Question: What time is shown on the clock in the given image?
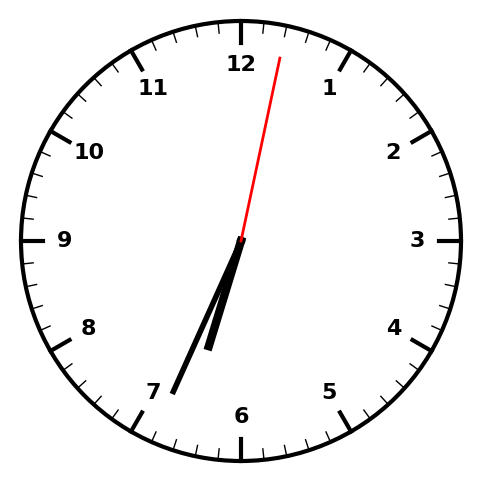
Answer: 06:34:02